Aerial crown-view tile of a tropical tree (Barro Colorado Island, Panama), acquired 20250317:
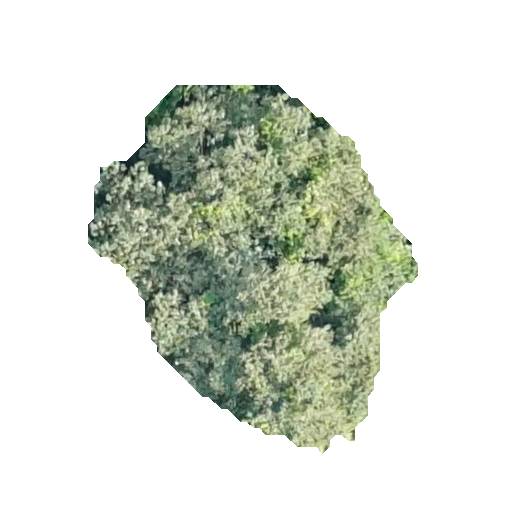
Species: Luehea seemannii
GBIF accepted scientific name: Luehea seemannii
Crown area: 116.425 m²